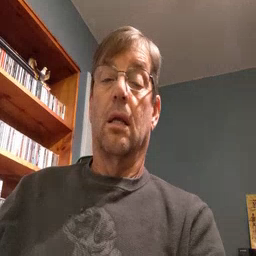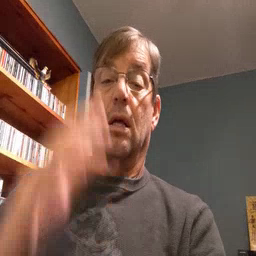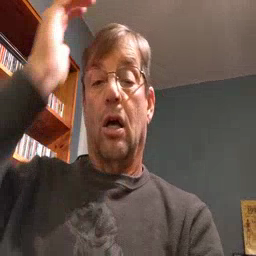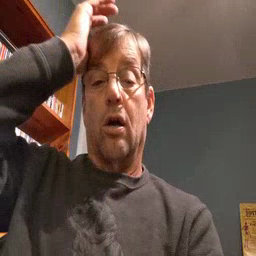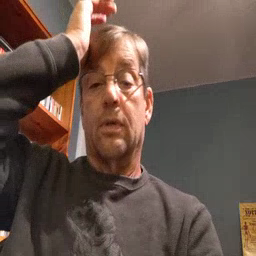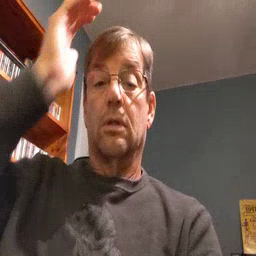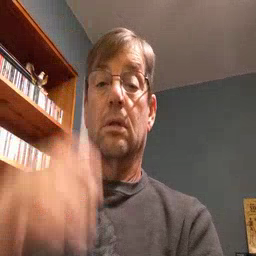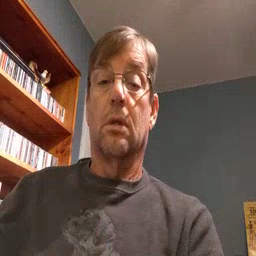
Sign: garbage